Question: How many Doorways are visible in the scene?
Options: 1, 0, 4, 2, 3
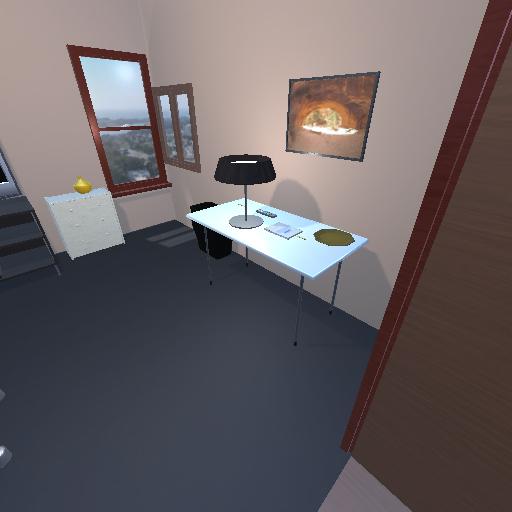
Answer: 1